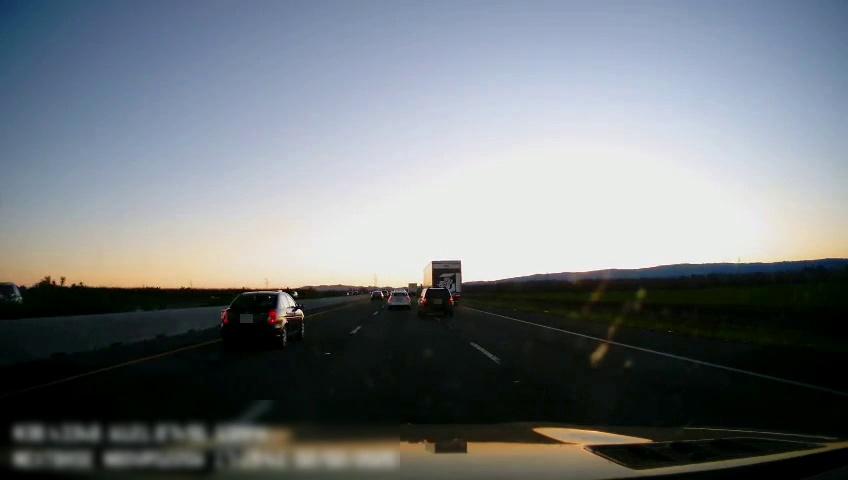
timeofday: Dusk/Dawn/Twilight
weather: Sunny
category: Drivable Space
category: Vehicles | SUV
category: Vehicles | Truck
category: Vehicles | Truck
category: Vehicles | SUV
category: Vehicles | Car
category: Vehicles | Car
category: Vehicles | Car
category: Lanes | Current Lane
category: Lanes | Alternate Lane
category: Lanes | Alternate Lane
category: Lanes | Alternate Lane